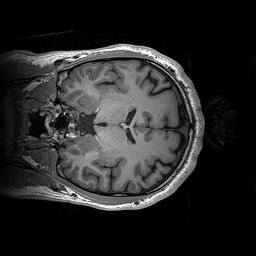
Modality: T1w
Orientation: coronal
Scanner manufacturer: siemens
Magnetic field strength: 3 T
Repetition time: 2.2 s
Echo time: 0.00244 s